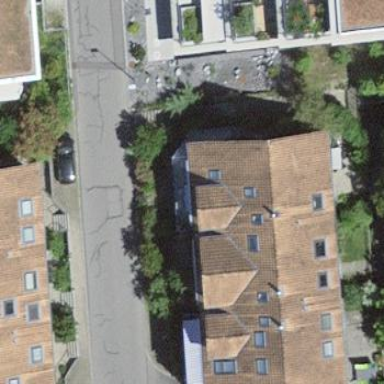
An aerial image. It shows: Terrace building.